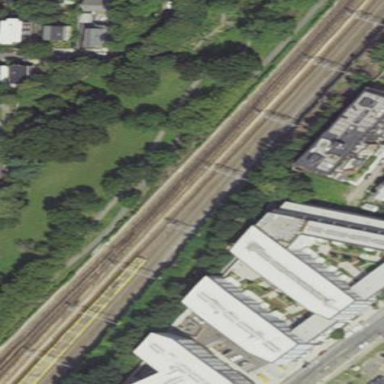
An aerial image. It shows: Railway area.